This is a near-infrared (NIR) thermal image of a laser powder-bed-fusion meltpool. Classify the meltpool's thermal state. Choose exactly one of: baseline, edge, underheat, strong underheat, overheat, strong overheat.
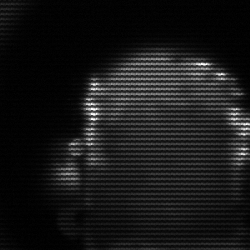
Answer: baseline